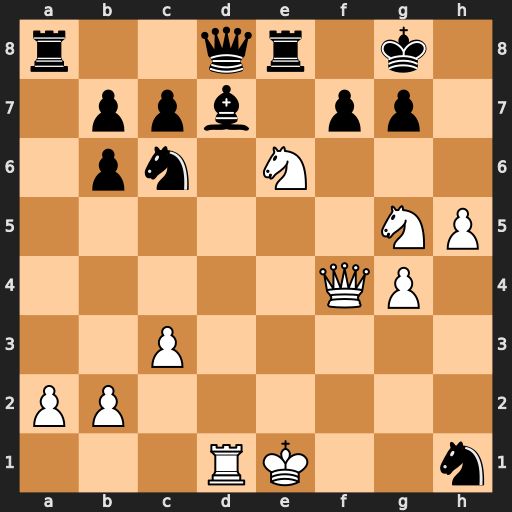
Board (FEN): r2qr1k1/1ppb1pp1/1pn1N3/6NP/5QP1/2P5/PP6/3RK2n
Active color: w
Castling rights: -
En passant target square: -
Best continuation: Qxf7+ Kh8 Qxg7#